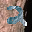
Label: 2